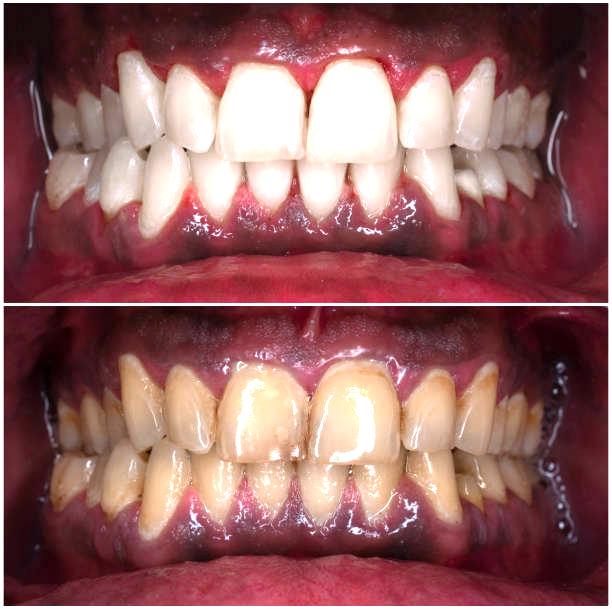
Condition: Calculus